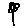
Label: flower